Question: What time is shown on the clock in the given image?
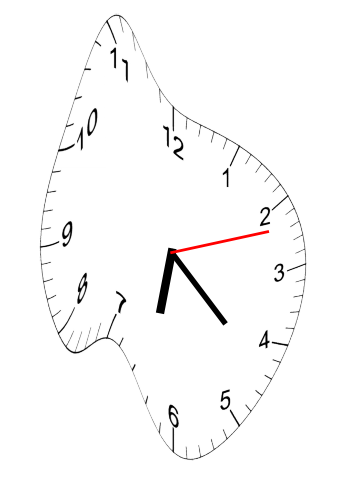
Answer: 06:22:12